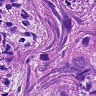
Metastatic tissue present: yes